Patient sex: F
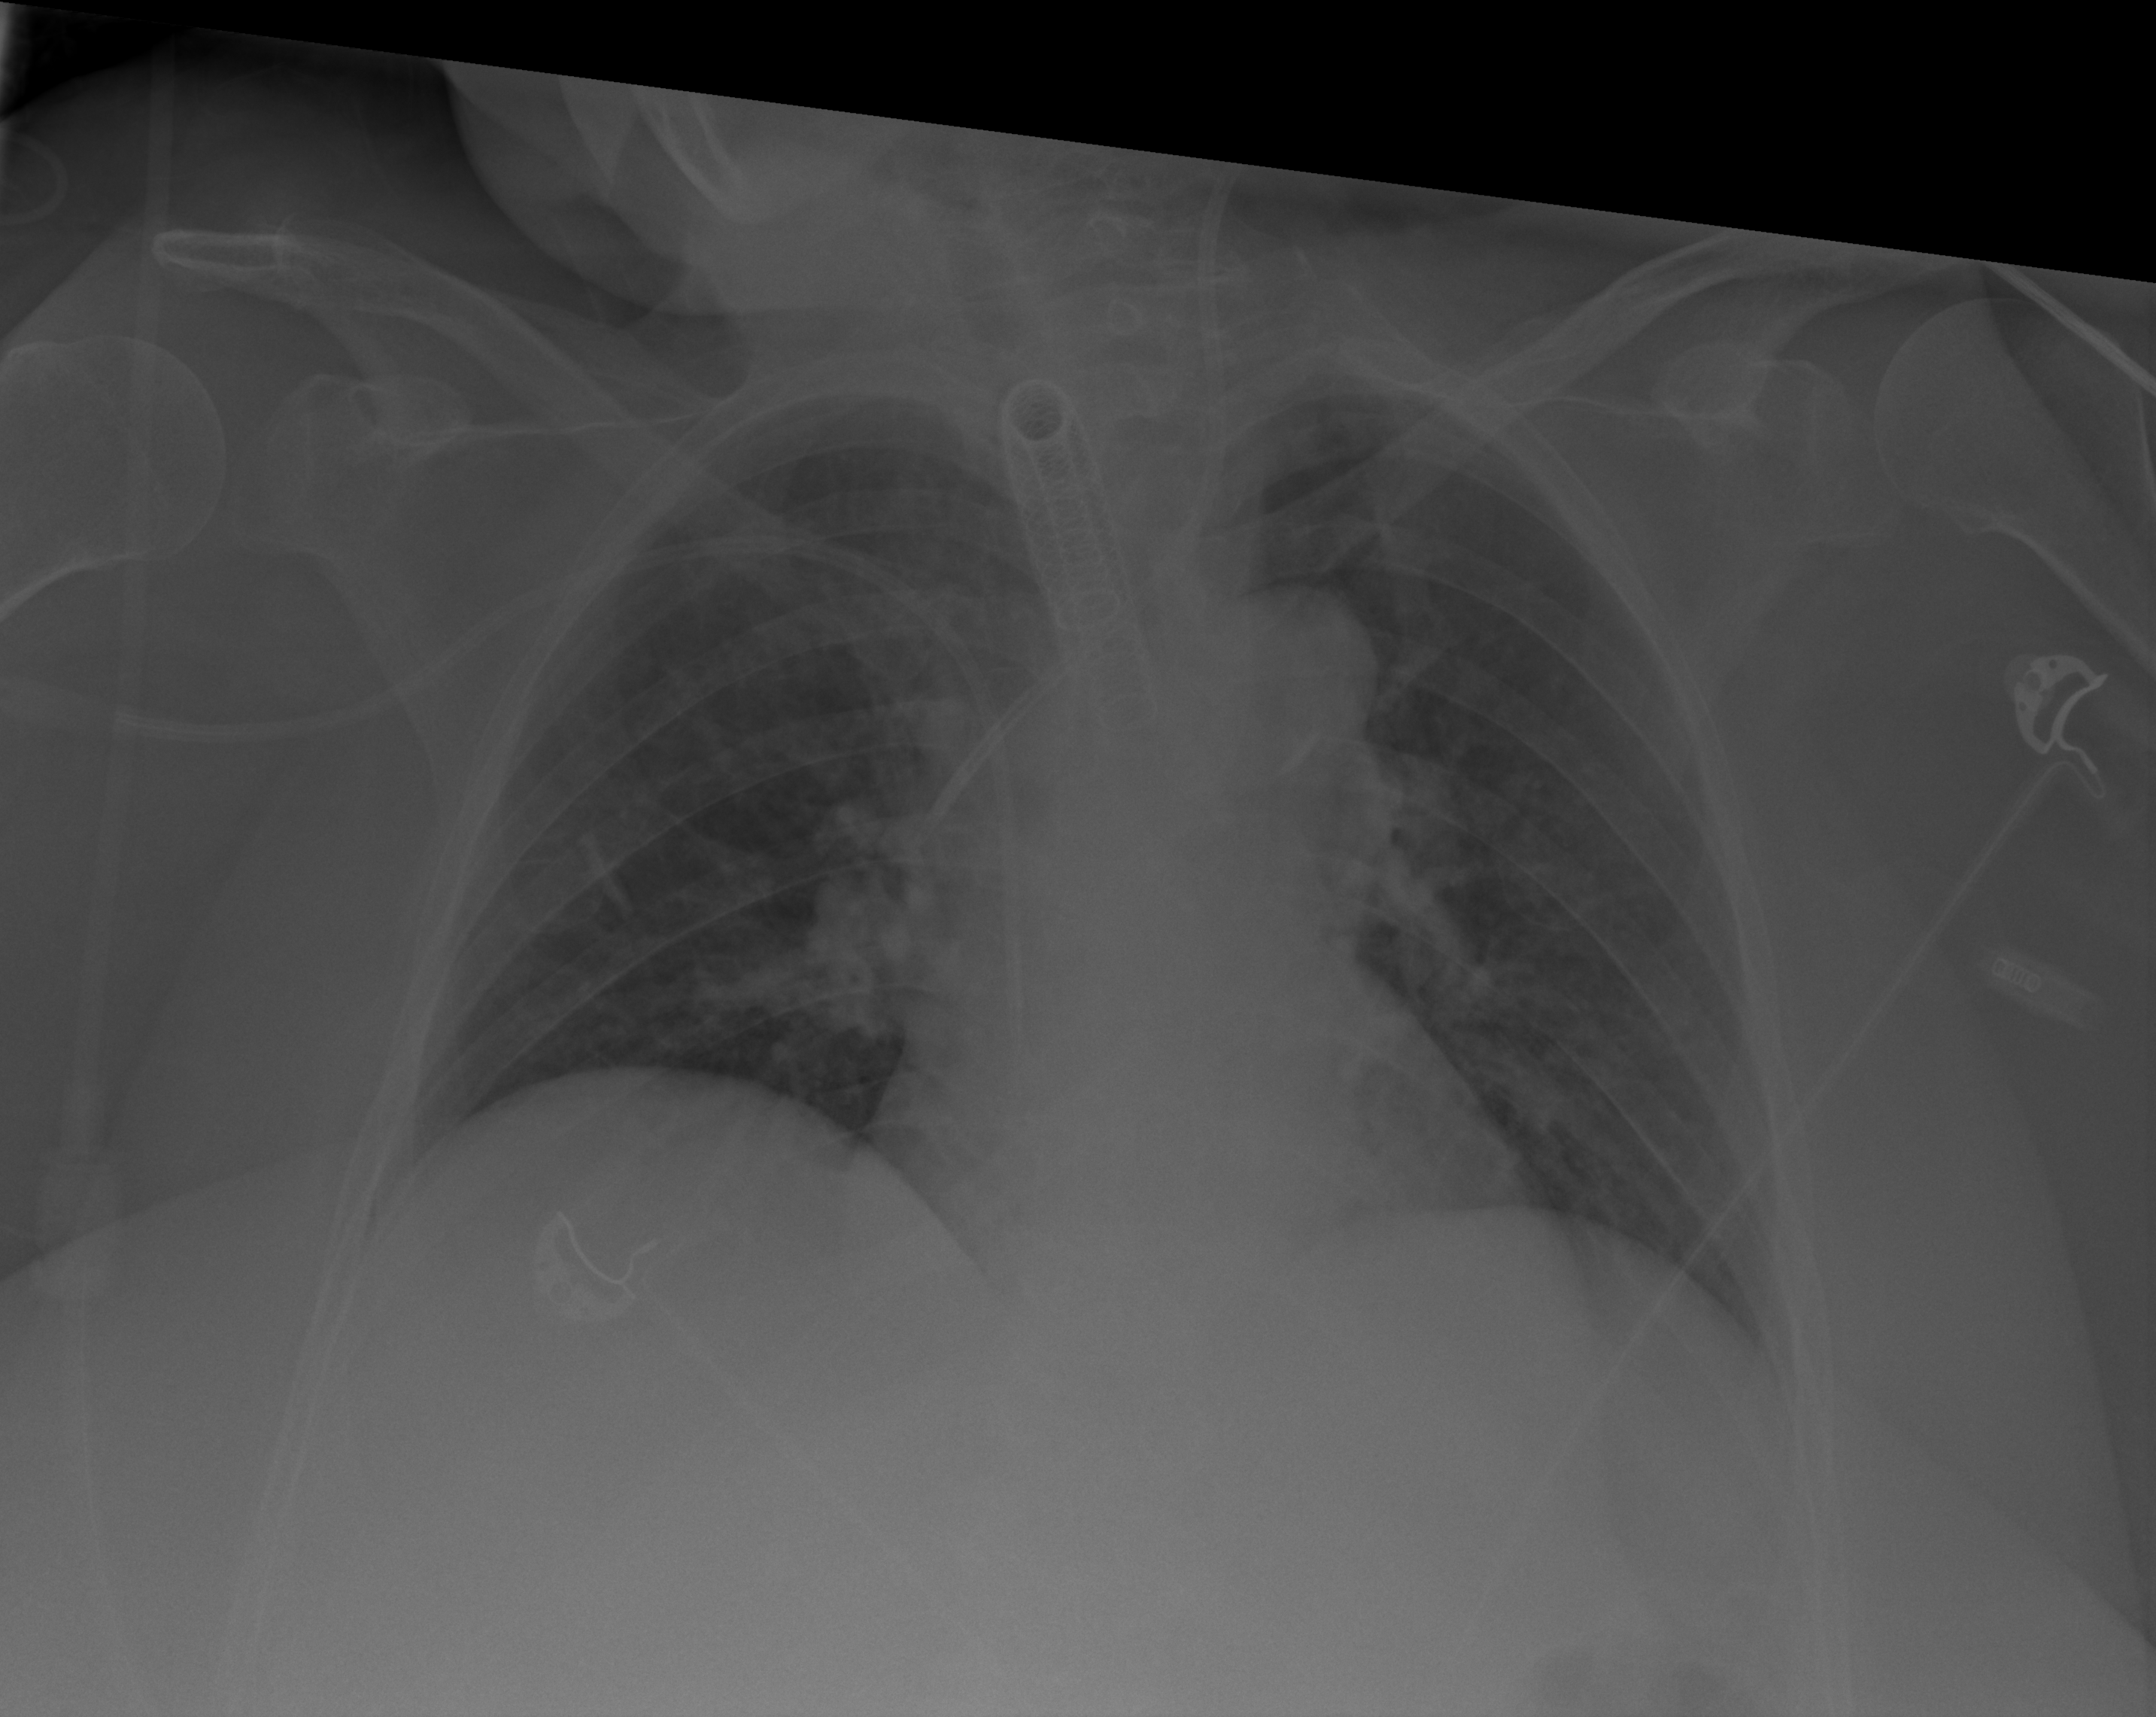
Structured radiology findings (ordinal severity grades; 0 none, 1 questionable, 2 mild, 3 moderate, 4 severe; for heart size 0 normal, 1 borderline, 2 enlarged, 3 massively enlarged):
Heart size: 0
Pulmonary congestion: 2
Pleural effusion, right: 0
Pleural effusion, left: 0
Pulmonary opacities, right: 1
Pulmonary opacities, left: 1
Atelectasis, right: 2
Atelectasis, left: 2